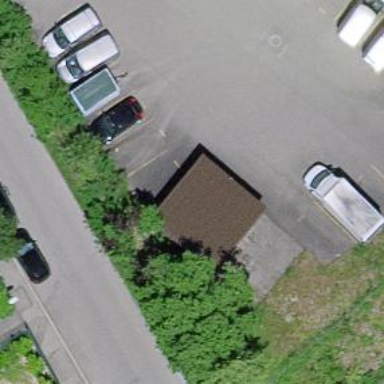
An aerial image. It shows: Garage.